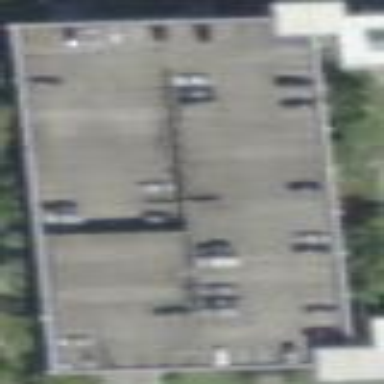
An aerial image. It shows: Multi-storey parking building.